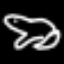
Label: frog